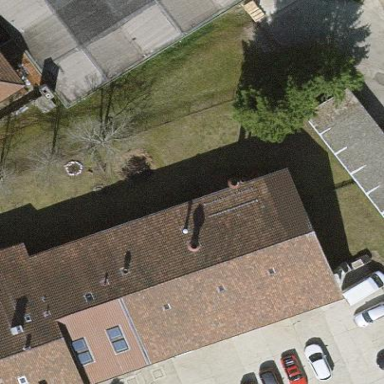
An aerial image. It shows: Commercial building with gabled roof.